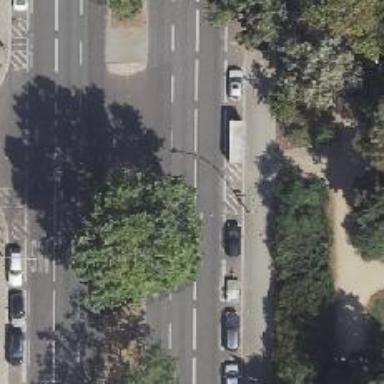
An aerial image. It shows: Primary highway with asphalt surface. It is dual carriageway with shared bus lane on the right for cyclists.